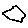
Label: hexagon